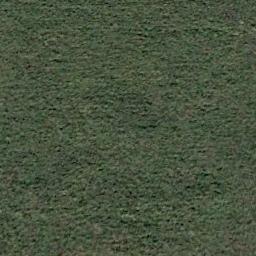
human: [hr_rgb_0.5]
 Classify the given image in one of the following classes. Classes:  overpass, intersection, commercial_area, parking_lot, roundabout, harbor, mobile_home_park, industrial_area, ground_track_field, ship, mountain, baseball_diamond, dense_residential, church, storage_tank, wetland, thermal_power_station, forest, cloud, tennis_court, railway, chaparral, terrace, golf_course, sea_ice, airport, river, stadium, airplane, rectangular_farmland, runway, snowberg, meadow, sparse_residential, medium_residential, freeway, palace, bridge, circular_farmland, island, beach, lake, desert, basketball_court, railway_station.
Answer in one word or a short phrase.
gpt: meadow